Interaction volume radius: 10 \u00c5
Interaction volume height: 30 \u00c5
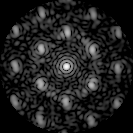
Disorder parameter: 0.4564